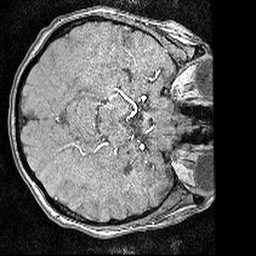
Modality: angio
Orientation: axial
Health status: ill
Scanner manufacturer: siemens
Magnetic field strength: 3 T
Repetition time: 0.023 s
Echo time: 0.00418 s